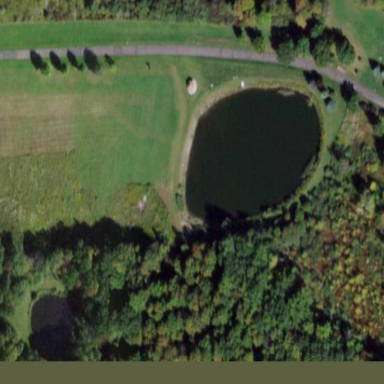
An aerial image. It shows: Peaceful pond surrounded by nature.